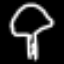
Label: mushroom